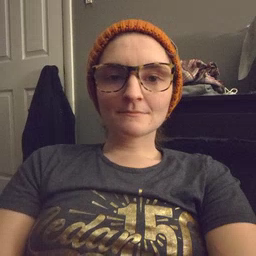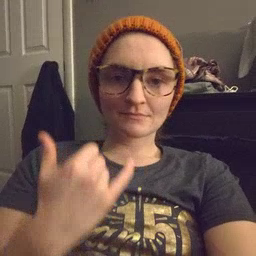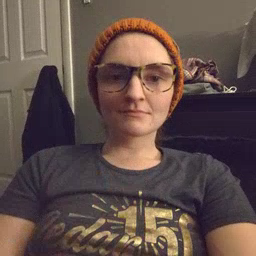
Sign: now